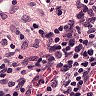
Metastatic tissue present: no